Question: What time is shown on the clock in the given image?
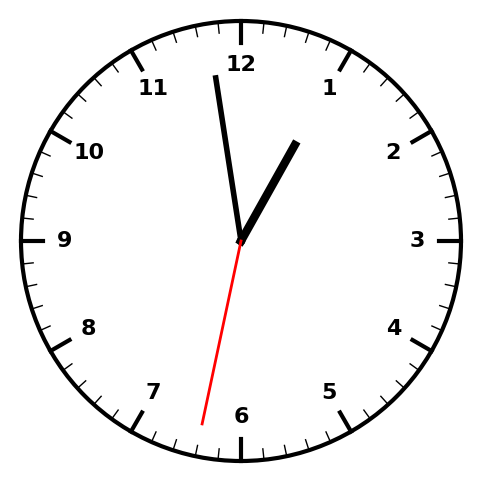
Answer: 12:58:32